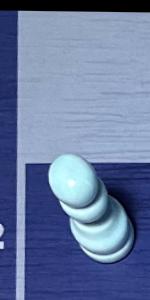
Label: Pawn_White